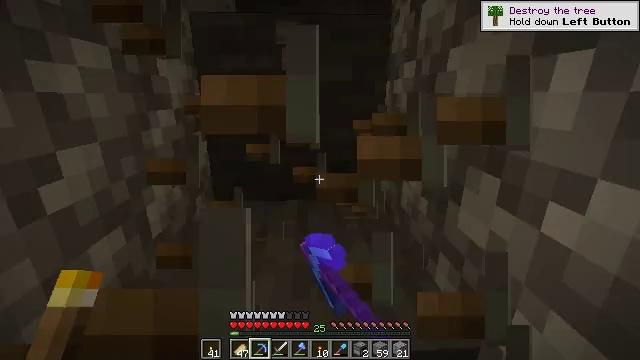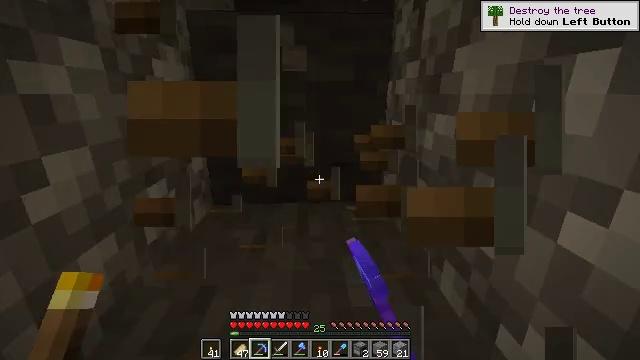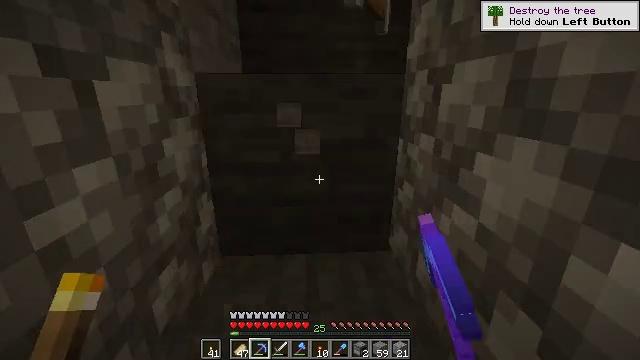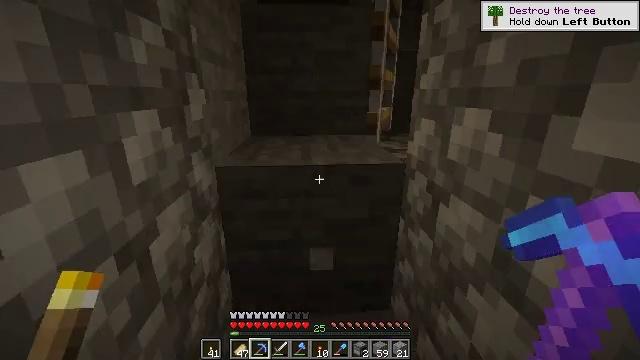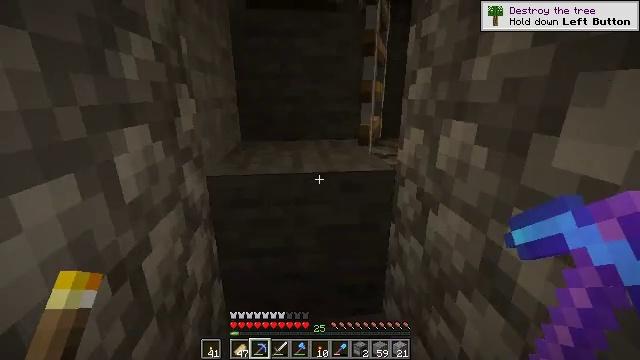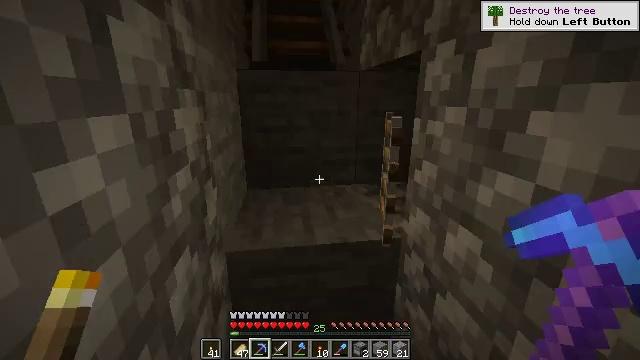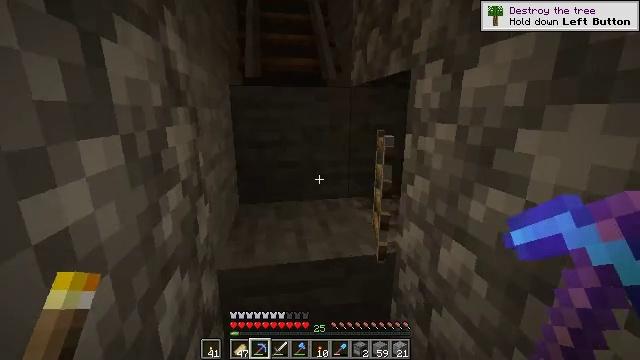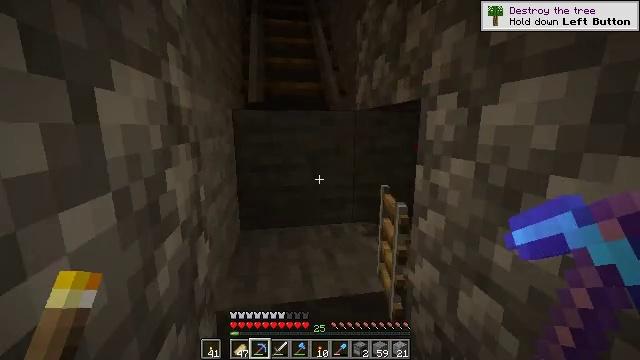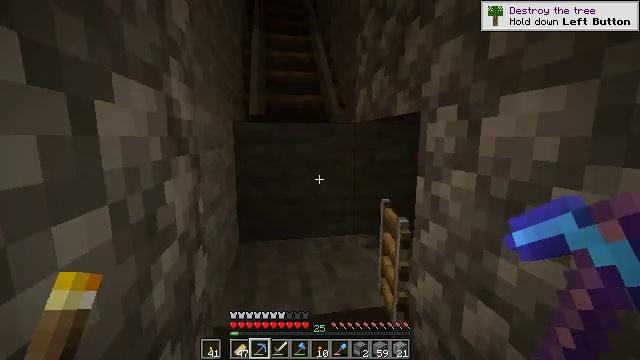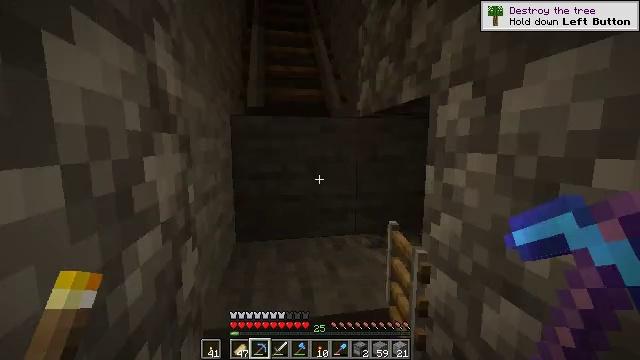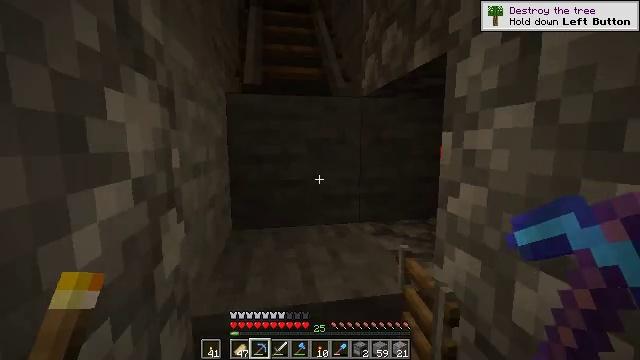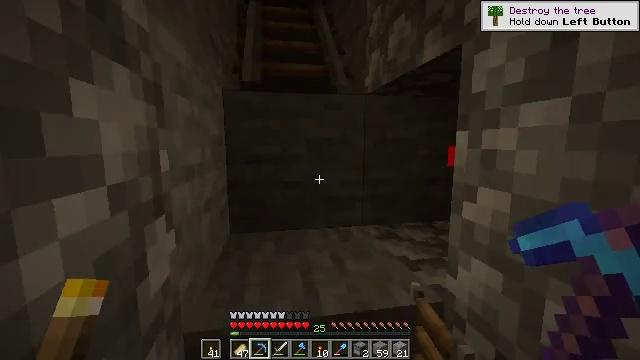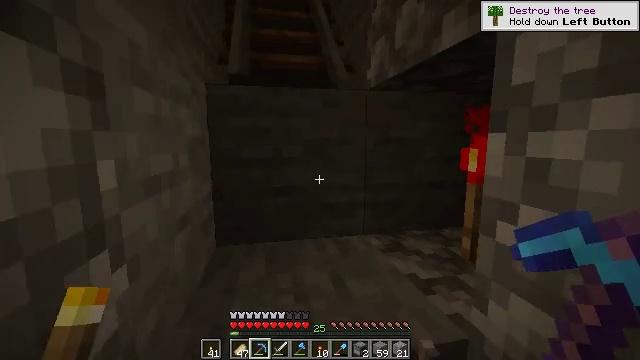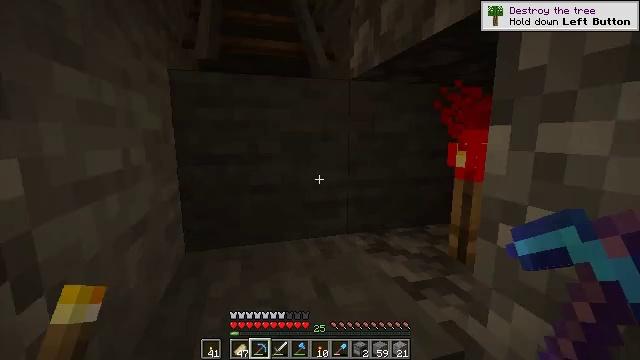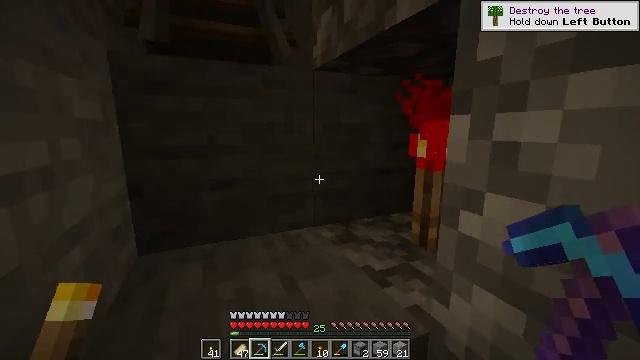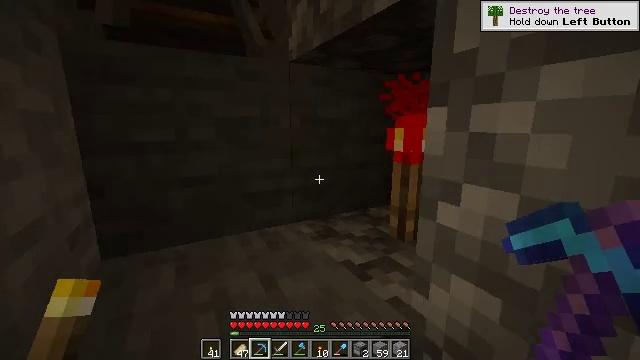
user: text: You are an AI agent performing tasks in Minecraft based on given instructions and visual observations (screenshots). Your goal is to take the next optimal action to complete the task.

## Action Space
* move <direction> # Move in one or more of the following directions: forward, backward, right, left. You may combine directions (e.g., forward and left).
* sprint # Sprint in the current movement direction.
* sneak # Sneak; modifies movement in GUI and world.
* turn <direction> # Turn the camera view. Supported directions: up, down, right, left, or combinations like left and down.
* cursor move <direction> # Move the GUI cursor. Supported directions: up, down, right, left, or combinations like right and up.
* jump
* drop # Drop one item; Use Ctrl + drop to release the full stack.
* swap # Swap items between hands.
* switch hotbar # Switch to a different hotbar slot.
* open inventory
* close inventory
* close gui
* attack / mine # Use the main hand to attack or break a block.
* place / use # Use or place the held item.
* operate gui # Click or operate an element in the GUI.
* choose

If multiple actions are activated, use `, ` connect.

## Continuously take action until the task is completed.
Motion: motion action
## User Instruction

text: Gather the redstone torch.
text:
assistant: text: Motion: move forward
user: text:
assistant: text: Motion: move forward and move left, jump
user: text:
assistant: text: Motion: move forward and move left, jump
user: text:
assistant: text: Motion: move forward and move left, turn right, jump
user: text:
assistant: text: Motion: move forward and move left, turn right and up, jump
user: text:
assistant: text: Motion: move forward and move left, turn right and up, jump
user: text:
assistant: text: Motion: move forward, turn up, jump
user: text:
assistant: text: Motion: move forward, turn up, jump
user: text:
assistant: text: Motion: move forward, turn up
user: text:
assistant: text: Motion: move forward
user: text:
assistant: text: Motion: move forward
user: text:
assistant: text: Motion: turn right
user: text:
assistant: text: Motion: turn right and down
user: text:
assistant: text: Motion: turn right and down
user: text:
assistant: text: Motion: turn right
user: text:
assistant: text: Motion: turn right
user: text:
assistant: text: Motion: turn right
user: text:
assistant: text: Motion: turn right
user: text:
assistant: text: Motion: no_op
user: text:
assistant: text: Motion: no_op
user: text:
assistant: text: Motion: no_op
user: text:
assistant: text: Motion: no_op
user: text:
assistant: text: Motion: turn right
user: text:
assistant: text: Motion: turn right
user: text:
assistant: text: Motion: no_op
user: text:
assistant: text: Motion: no_op
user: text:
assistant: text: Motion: turn right
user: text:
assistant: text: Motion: no_op
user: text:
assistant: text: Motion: no_op
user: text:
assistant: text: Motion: no_op